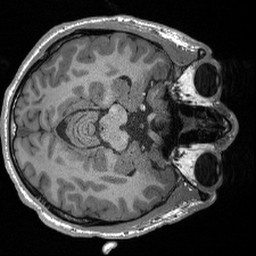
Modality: T1w
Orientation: axial
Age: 23
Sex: male